Question: i am having trouble with my new project. i code corectly if i say.

<URL>
This div is giving me tension
'''
<div class="content-bottom"></div>
'''
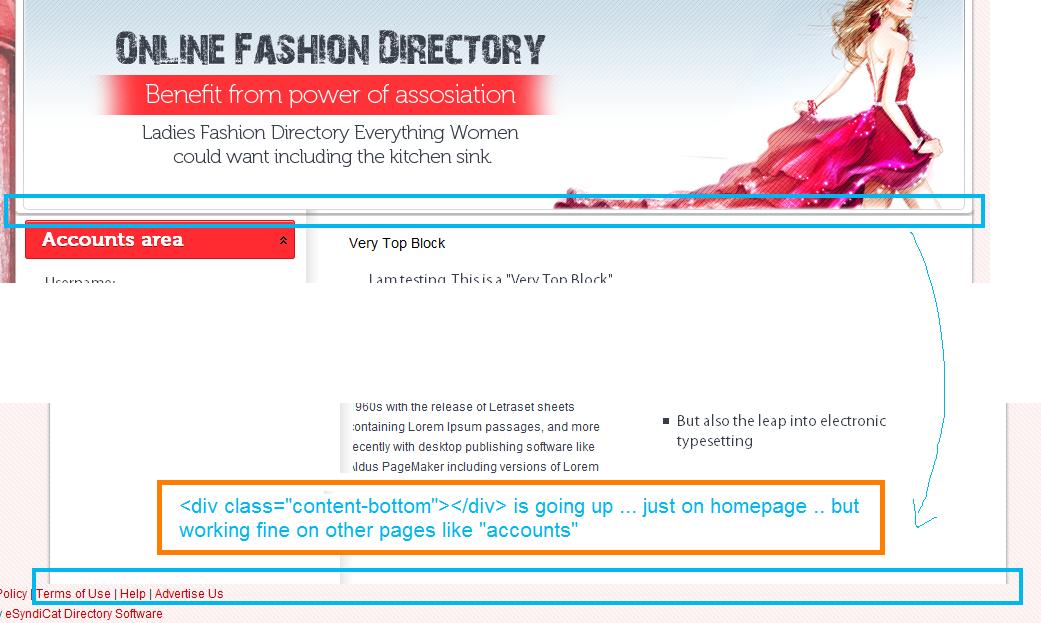
Answer: ### Edit:
After checking your code, I noticed that you understand the theory of floating and clearing, so I checked a bit more... It seems that you have '</div>', thus rendering yout 'div.content-bottom' on a different DOM level then after the 'div.content-middle'.
### Original answer:
It's because of the floating on your '#content' and '#sidebar'
You should use 'clear:both;' for the '.content-bottom' div.
Read more about clearing and floating here: <URL>